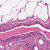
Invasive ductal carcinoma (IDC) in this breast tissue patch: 0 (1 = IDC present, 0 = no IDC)